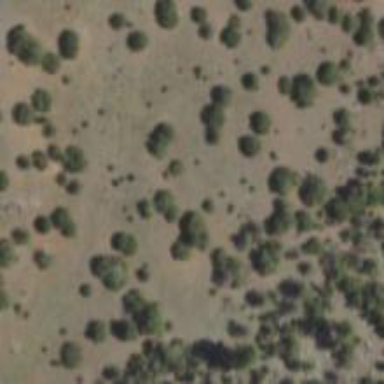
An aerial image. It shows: Patch of scrub vegetation.